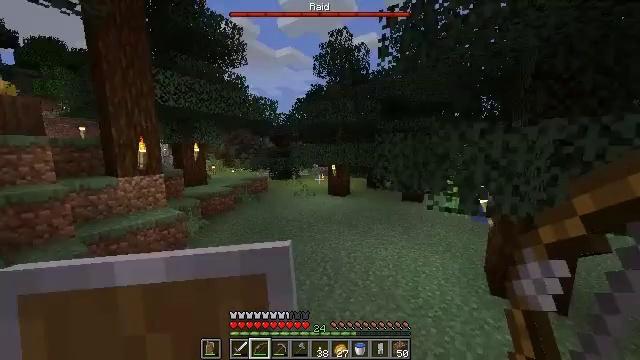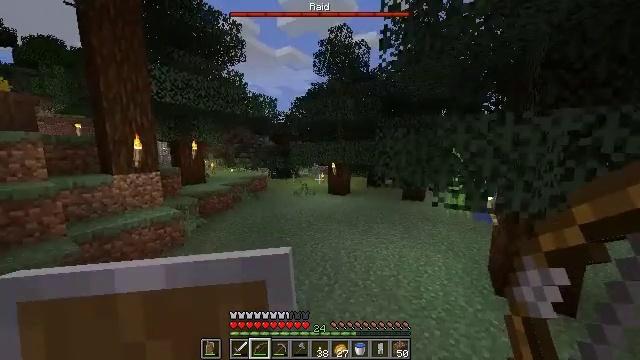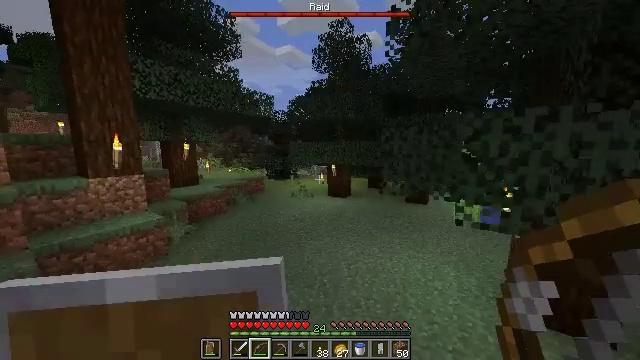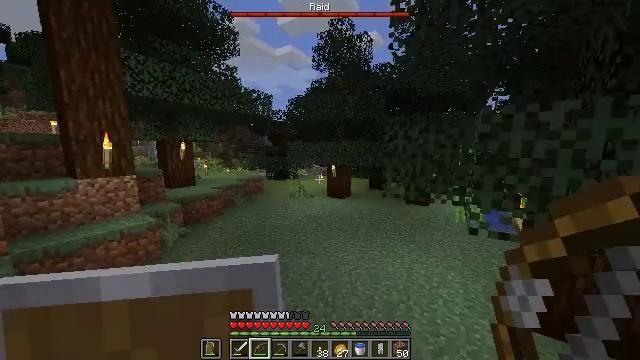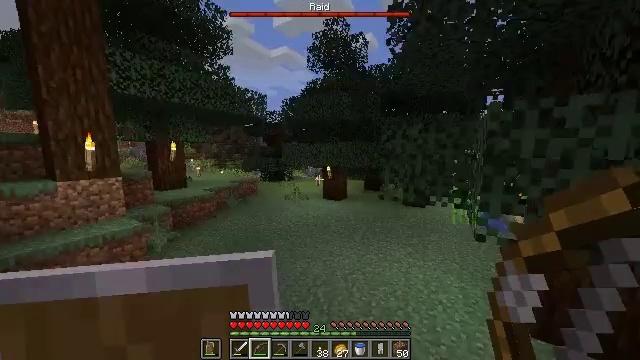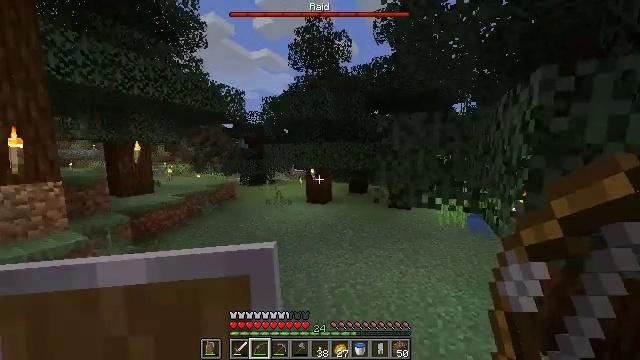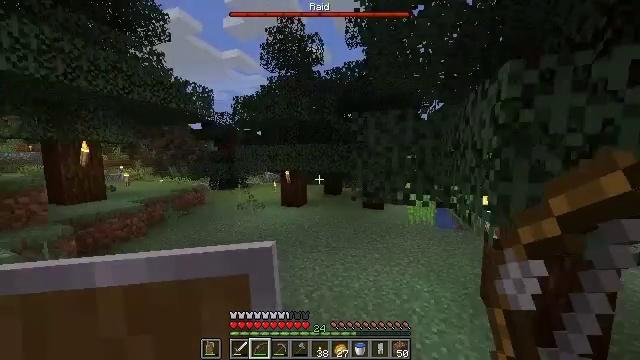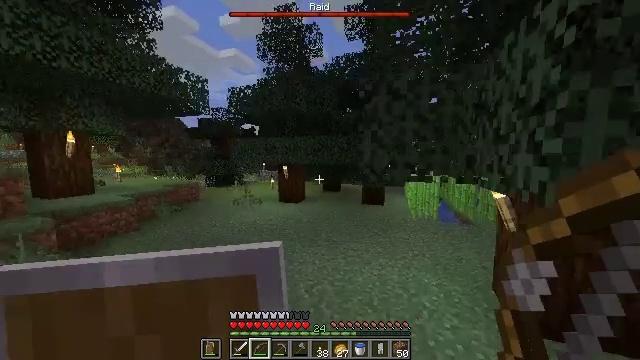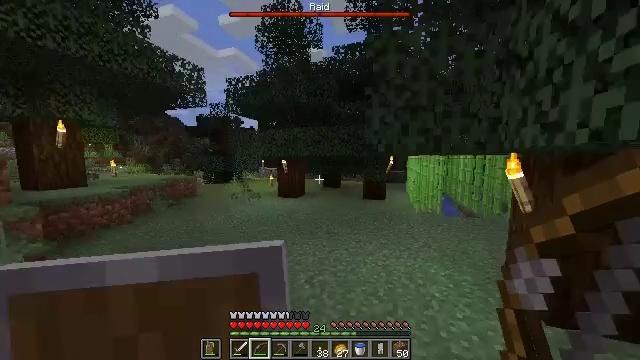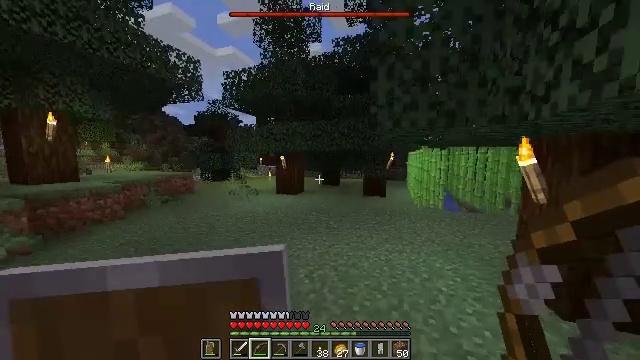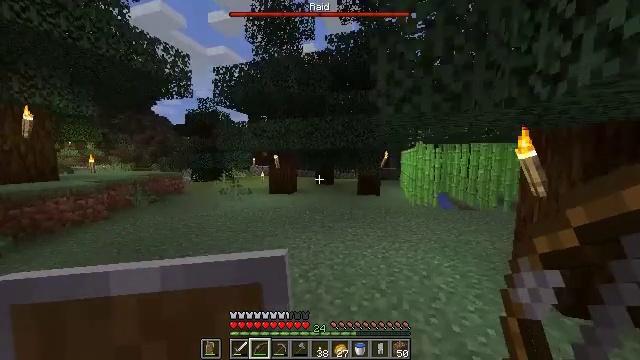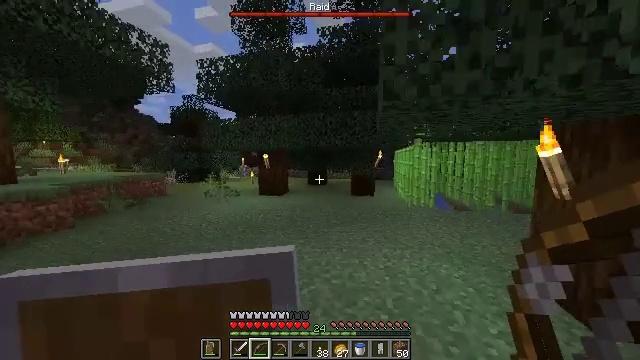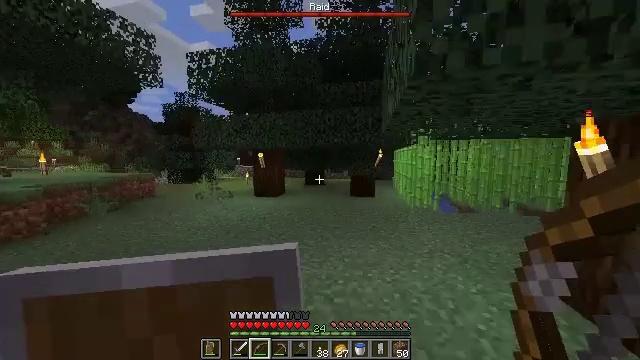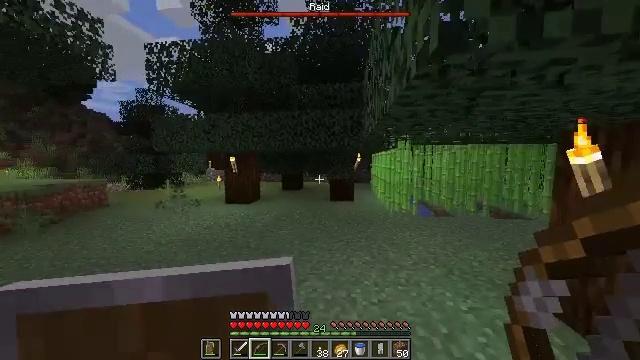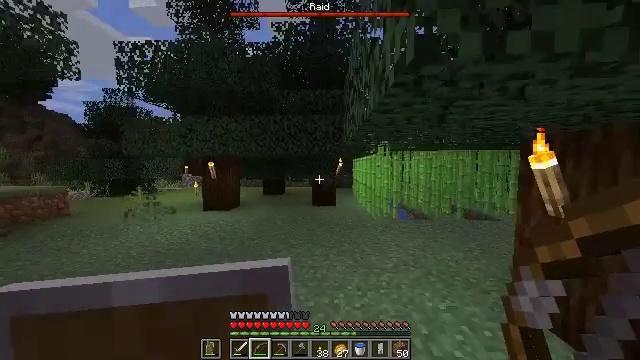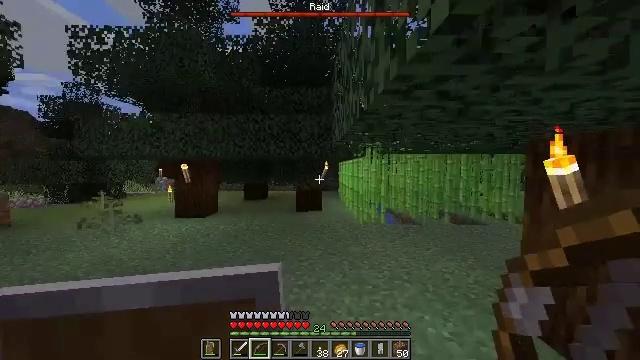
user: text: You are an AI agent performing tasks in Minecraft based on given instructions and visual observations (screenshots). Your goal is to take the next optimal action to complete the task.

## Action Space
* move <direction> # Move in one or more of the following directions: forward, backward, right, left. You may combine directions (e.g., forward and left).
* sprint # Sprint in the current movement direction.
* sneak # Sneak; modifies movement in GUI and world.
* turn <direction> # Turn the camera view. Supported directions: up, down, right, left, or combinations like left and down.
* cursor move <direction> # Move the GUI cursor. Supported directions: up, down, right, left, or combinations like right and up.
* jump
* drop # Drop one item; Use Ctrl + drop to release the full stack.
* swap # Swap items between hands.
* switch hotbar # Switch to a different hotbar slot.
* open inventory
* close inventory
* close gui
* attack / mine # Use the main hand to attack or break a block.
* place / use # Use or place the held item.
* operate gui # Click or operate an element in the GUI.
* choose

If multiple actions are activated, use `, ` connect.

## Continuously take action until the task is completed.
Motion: motion action
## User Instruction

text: Destroy the spruce leaves to get sticks and saplings.
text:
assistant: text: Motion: move forward, sprint
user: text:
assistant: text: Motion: move forward, sprint
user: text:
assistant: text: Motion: move forward
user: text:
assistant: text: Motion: move forward, turn right
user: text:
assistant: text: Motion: move forward, turn right
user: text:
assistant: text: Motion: move forward, turn right
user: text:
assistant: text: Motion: move forward
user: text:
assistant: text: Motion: move forward
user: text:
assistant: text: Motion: move forward
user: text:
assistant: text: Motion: move forward, turn right
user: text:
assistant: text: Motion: move forward, turn right
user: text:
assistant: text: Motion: move forward
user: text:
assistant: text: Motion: move forward, turn right
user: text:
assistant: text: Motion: move forward, turn right and up
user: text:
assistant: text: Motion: move forward, turn right
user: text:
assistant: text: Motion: move forward, turn right
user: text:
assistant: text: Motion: move forward, turn right
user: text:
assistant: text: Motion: move forward
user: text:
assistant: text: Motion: move forward, turn left
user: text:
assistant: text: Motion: move forward
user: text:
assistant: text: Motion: move forward
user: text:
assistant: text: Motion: move forward
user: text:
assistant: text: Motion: move forward
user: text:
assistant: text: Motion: move forward, turn right
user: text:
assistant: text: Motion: move forward
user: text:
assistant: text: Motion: move forward
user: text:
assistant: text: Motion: move forward
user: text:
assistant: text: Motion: move forward and move right
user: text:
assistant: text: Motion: move forward and move right, turn left and down
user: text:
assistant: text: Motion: move forward, turn left and down